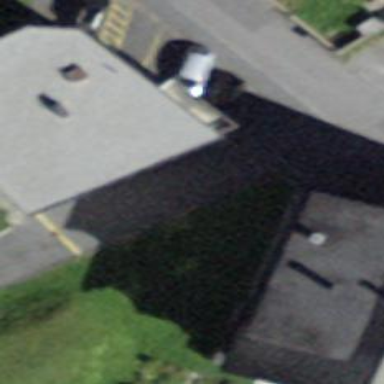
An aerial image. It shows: Flat-roofed building.